Brain MRI, t1w sequence, axial 2D slice.
Patient: age 28, sex M, weight 78 kg, height 1.78 m
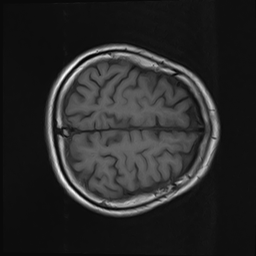